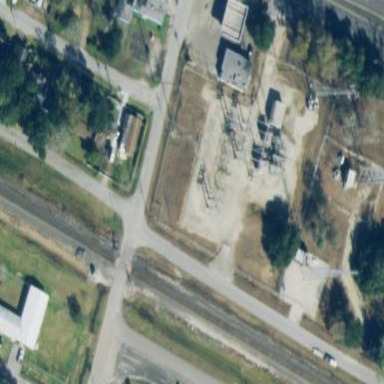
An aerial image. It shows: Outdoor distribution substation protected by fence.